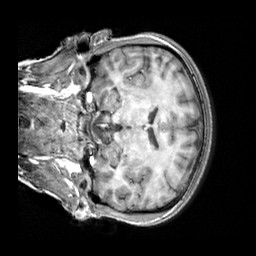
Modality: T1w
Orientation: coronal
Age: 25
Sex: female
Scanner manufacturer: siemens
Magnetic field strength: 3 T
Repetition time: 2.3 s
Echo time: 0.00303 s